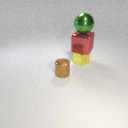
small yellow metal cube below large green metal sphere